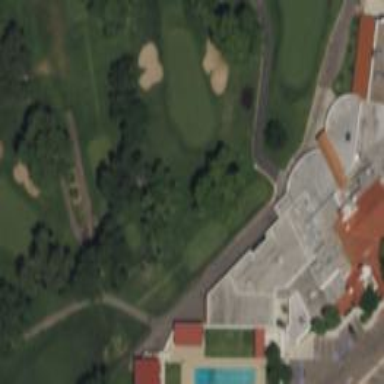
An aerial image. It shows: Golf tee.